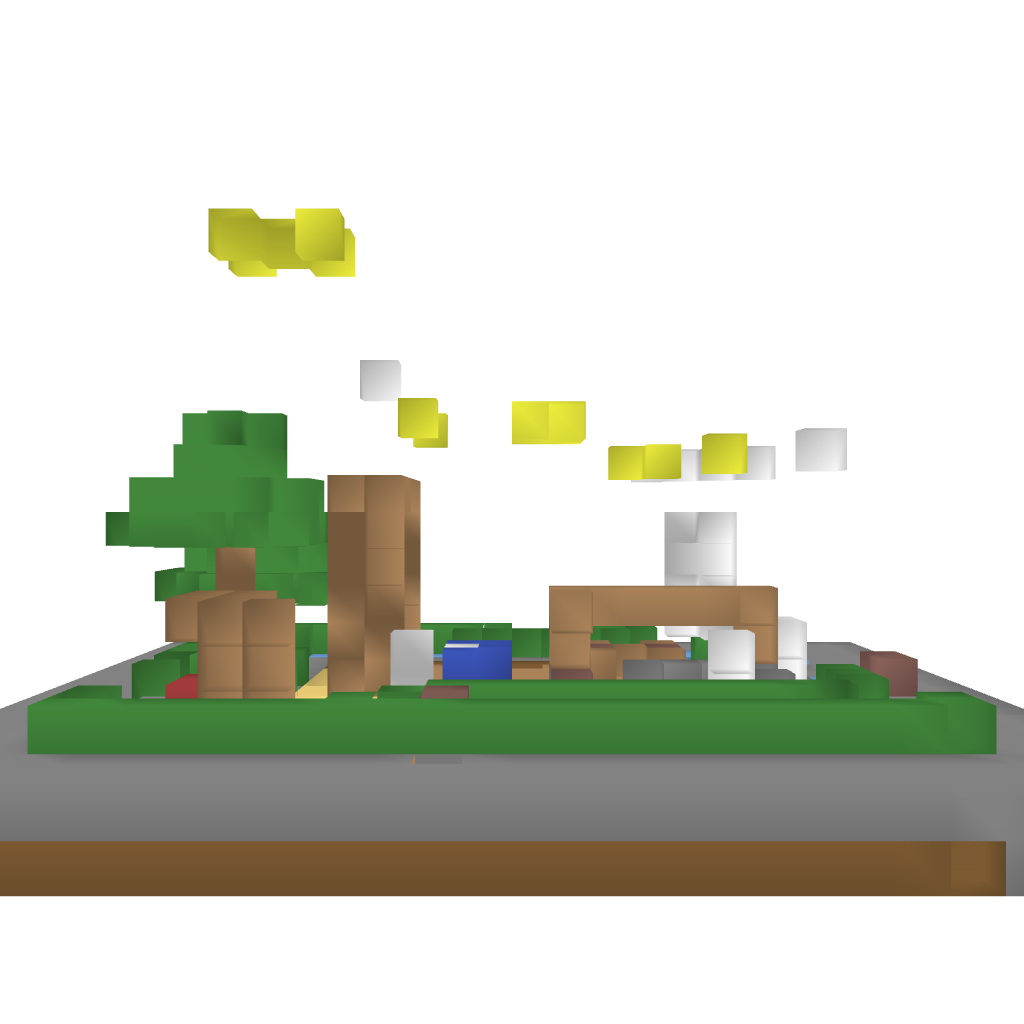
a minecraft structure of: Quartz House bad low quality